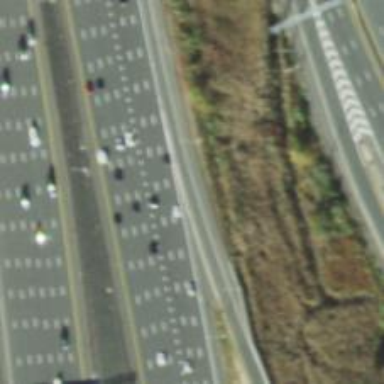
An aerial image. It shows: Motorway link with onramp.